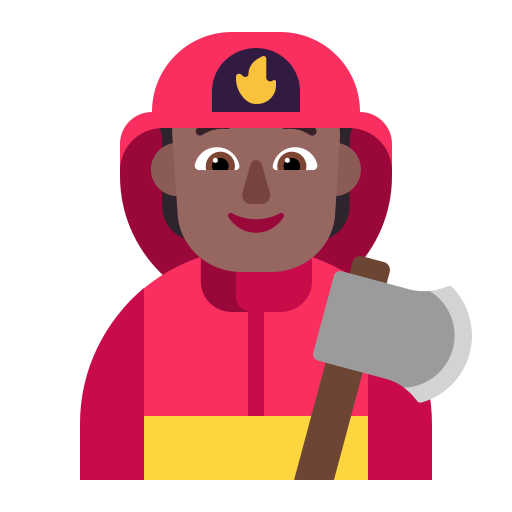
firefighter flat  dark